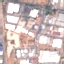
Land use / land cover class: Industrial